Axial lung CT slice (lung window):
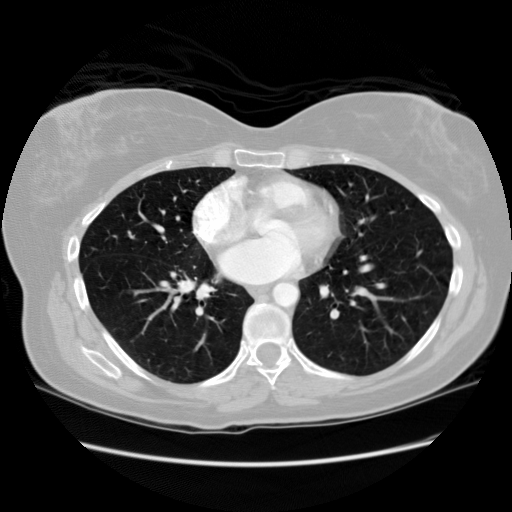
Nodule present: no